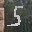
Label: 5